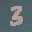
Label: 3